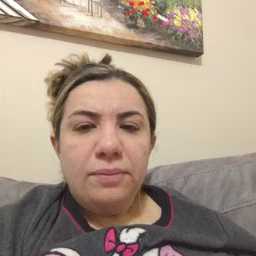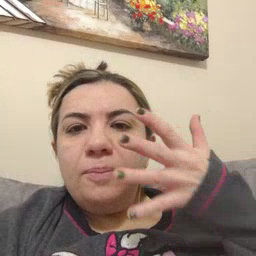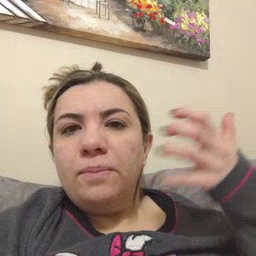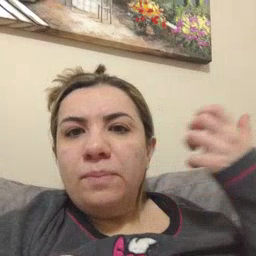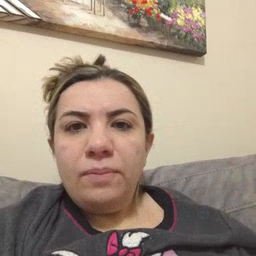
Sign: tiger